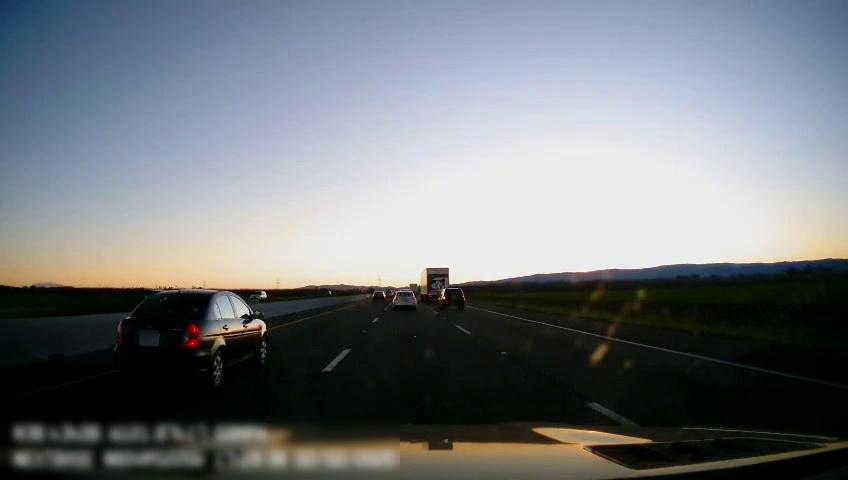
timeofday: Dusk/Dawn/Twilight
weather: Sunny
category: Drivable Space
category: Vehicles | SUV
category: Vehicles | Truck
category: Vehicles | Truck
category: Vehicles | SUV
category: Vehicles | Car
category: Vehicles | Car
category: Vehicles | Car
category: Lanes | Current Lane
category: Lanes | Alternate Lane
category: Lanes | Alternate Lane
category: Lanes | Alternate Lane